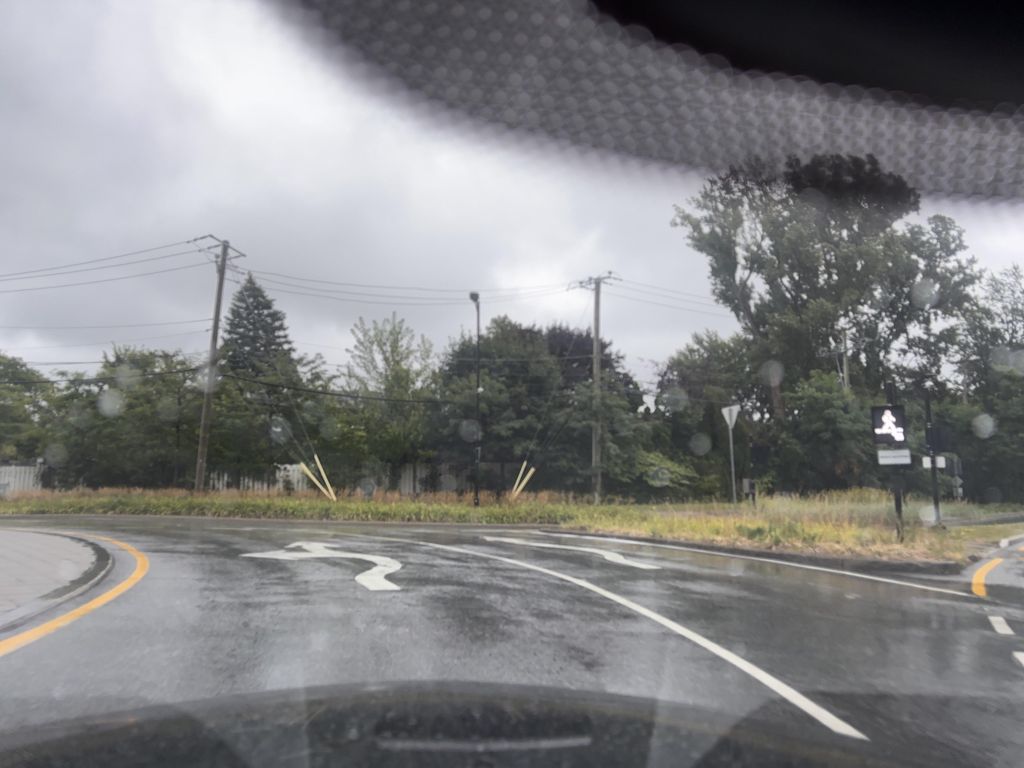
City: montreal